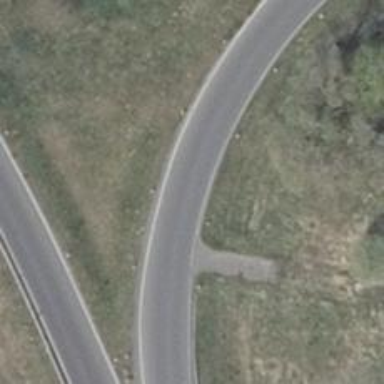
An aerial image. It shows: Asphalt trunk_link highway with motorroad access.